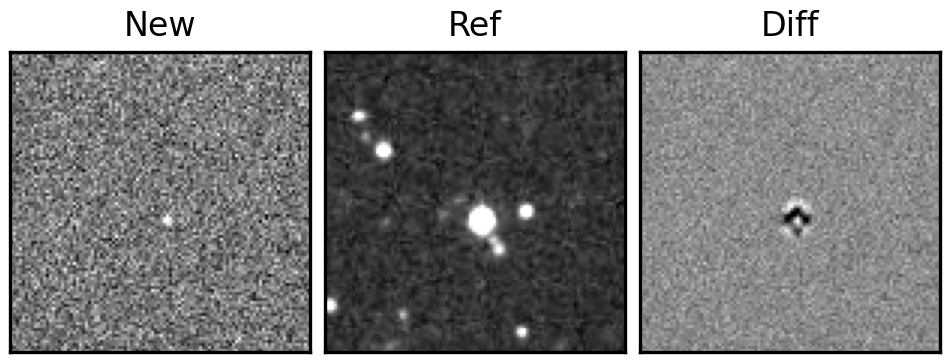
Label: bogus